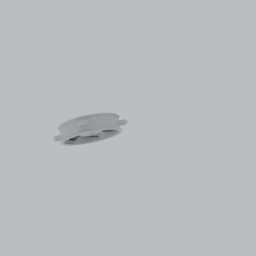
Label: mechanical